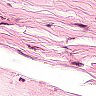
Metastatic tissue present: no